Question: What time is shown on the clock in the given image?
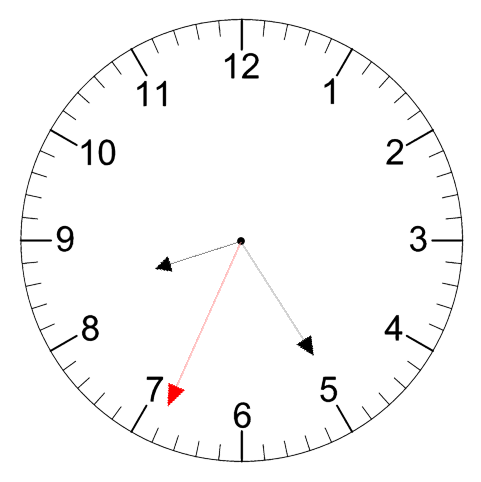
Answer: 08:24:34